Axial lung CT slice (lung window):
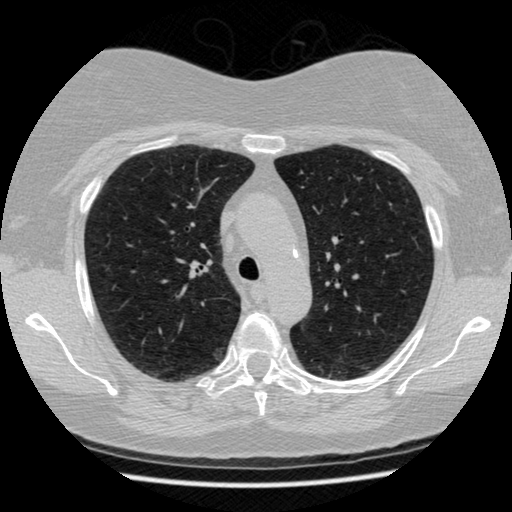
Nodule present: no